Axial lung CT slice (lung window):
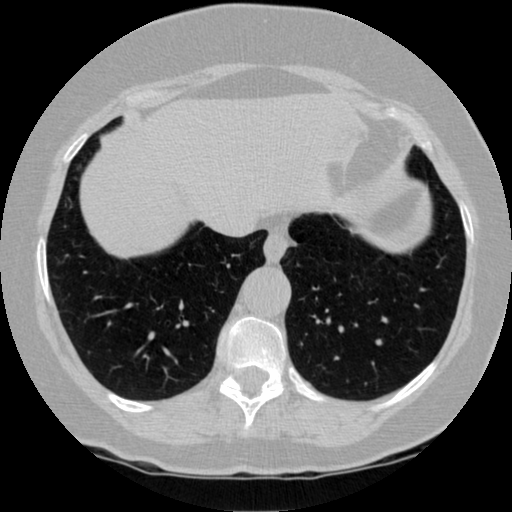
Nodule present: no